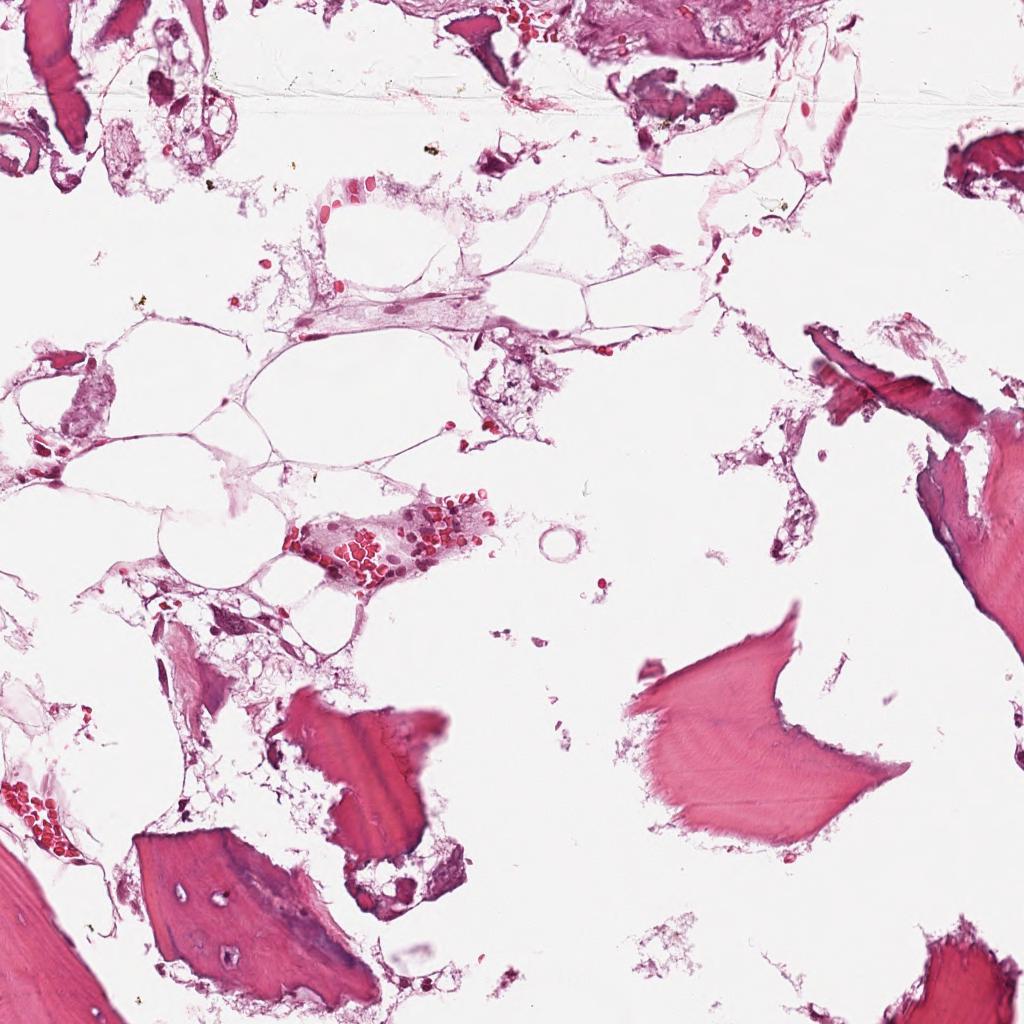
Label: Non-Tumor